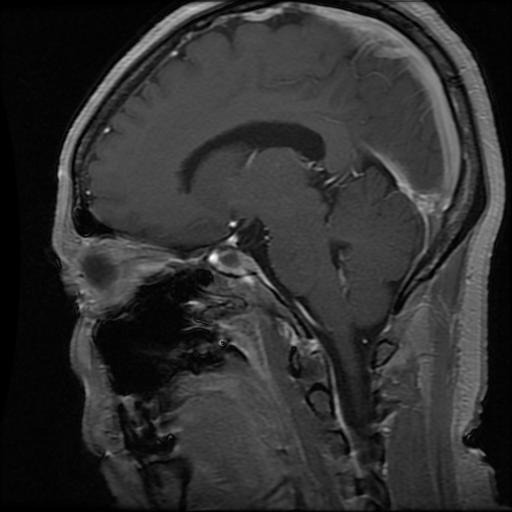
Label: pituitary